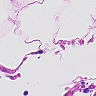
Metastatic tissue present: no